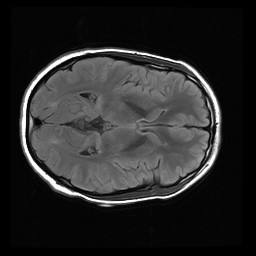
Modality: FLAIR
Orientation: axial
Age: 28
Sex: male
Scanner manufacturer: ge
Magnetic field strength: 3 T
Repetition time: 9 s
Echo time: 0.1257 s